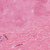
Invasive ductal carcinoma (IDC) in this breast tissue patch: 0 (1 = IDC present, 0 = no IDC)